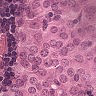
Metastatic tissue present: yes